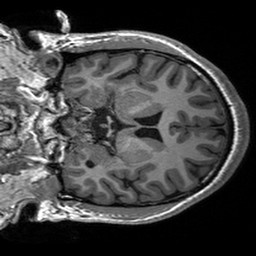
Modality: T1w
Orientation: coronal
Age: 21
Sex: male
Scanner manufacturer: siemens
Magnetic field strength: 3 T
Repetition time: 2.53 s
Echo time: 0.00227 s